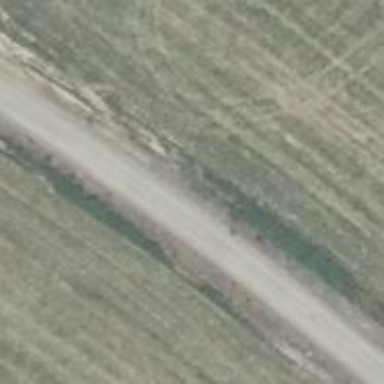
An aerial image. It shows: Gravel track with grade2 tracktype.